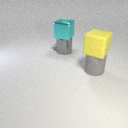
large yellow rubber cube above large gray rubber cylinder